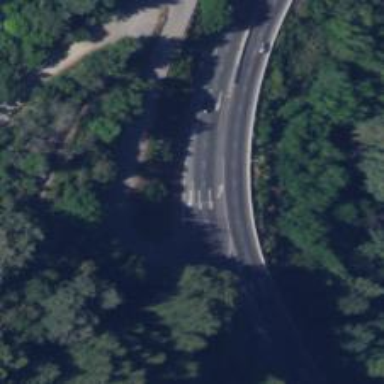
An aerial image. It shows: Trunk link road with asphalt surface.